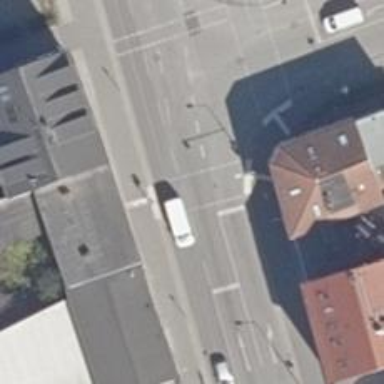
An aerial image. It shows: Crossing with traffic signals.